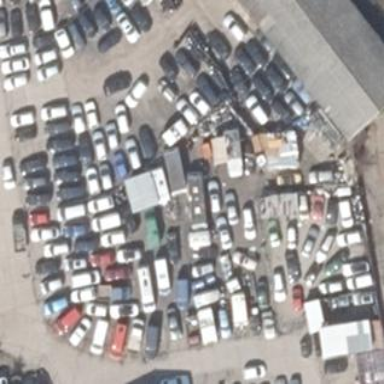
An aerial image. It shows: Car shop.